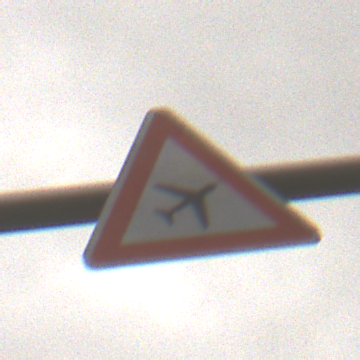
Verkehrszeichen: FlugbetriebLinks
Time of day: Midday
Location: Outdoor (Nature)
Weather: Overcast
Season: NotSpecified
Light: Natural